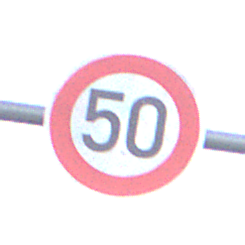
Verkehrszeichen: Geschwindigkeit50
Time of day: SunriseSunset
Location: Outdoor (Nature)
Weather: PartlyCloudy
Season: NotSpecified
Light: Natural